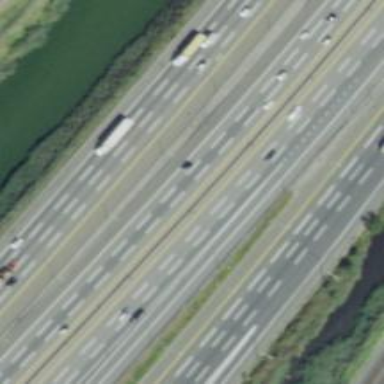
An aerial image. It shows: Asphalt motorway.